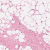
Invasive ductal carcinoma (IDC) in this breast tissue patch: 0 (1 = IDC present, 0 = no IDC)